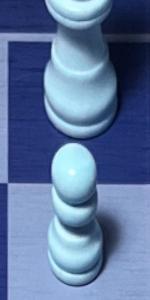
Label: Pawn_White